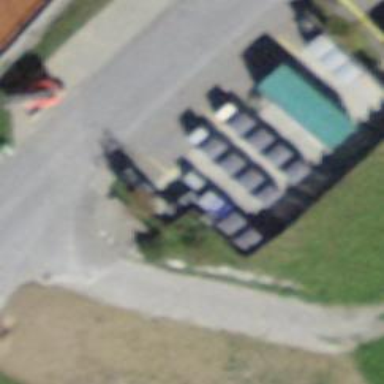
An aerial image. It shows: Waste disposal facility.